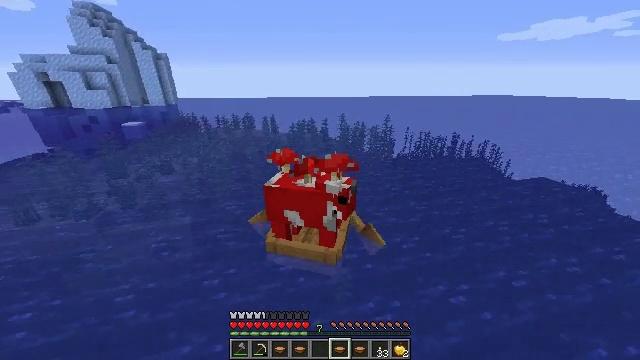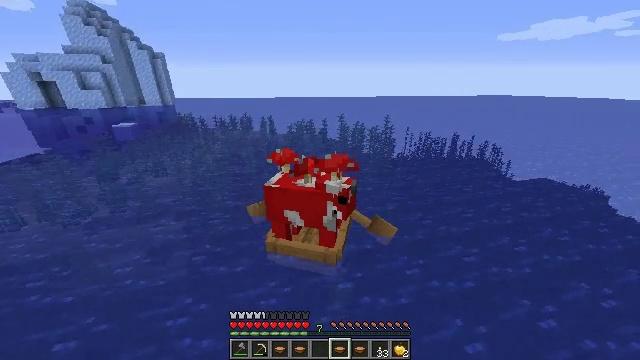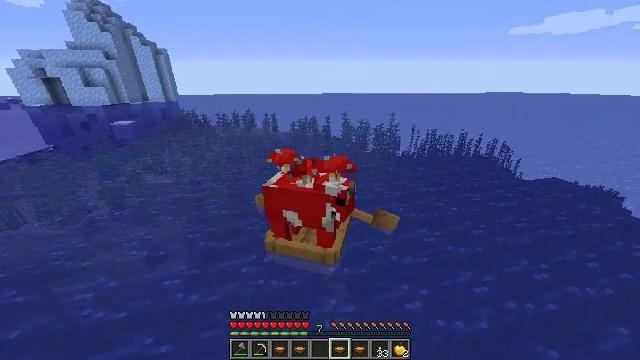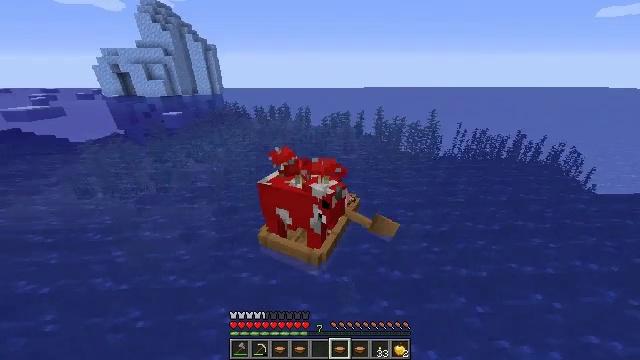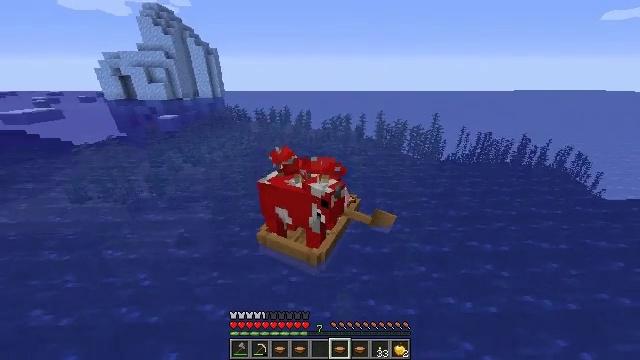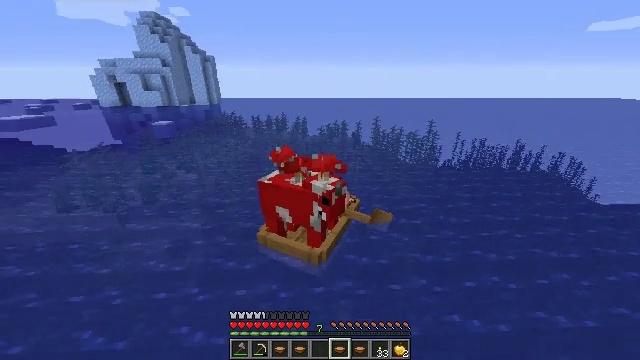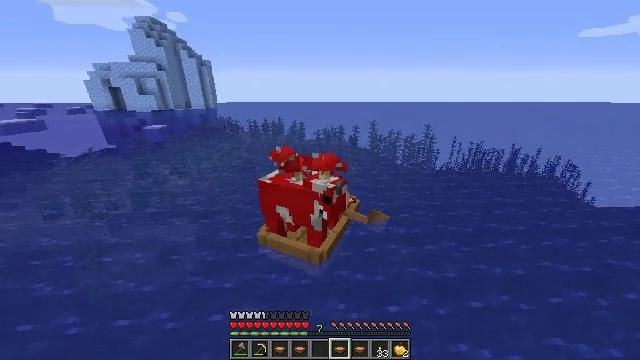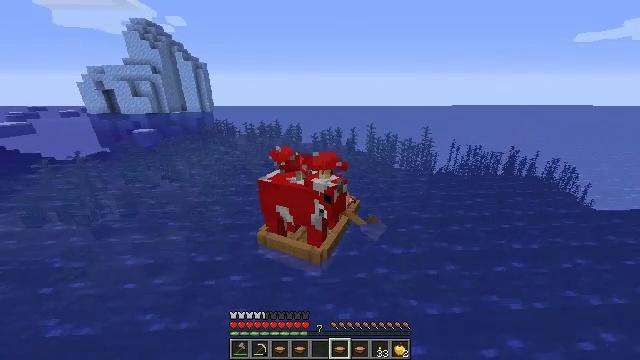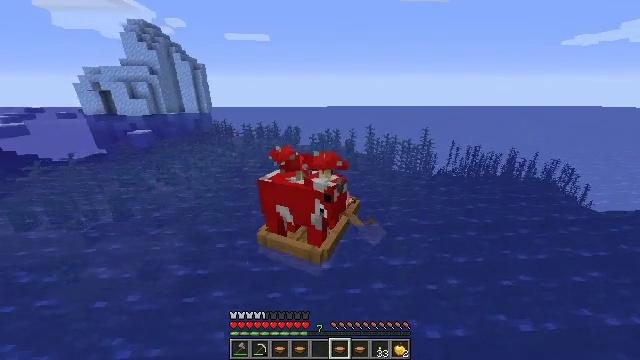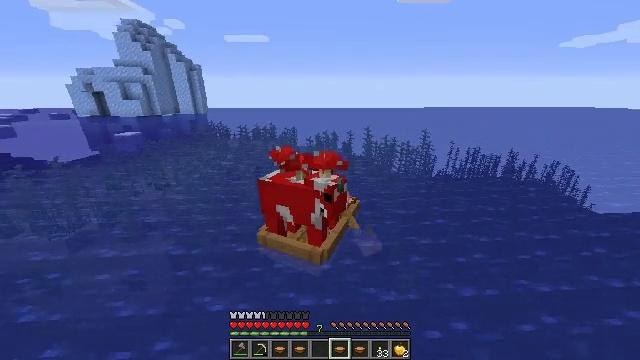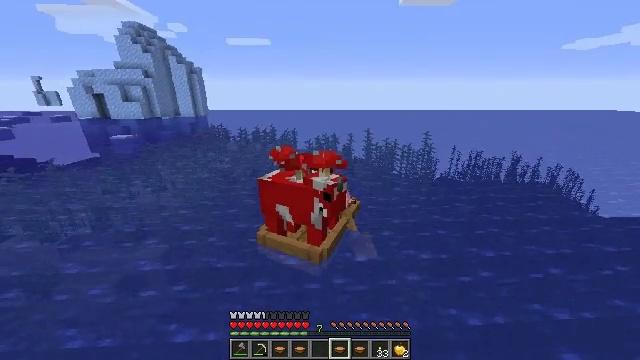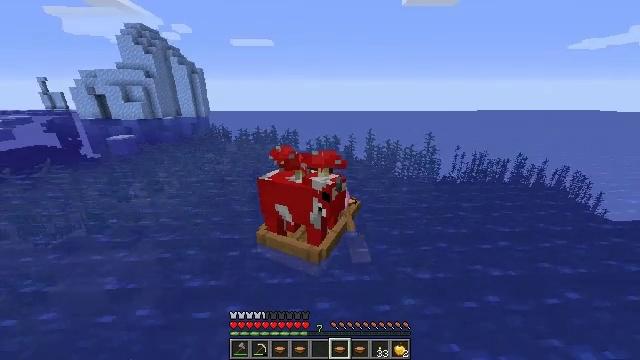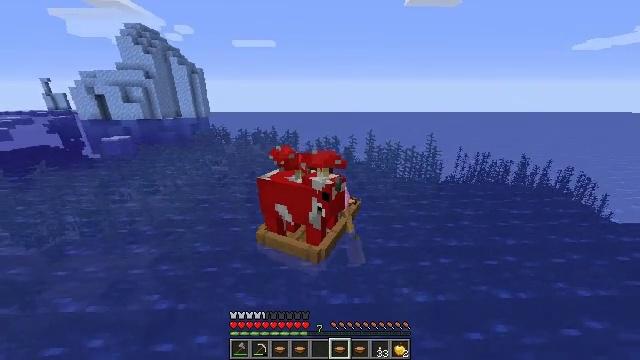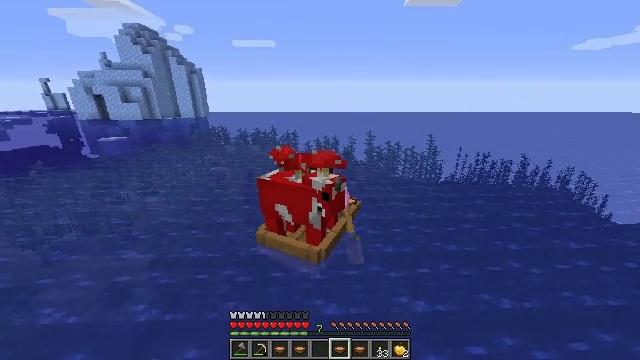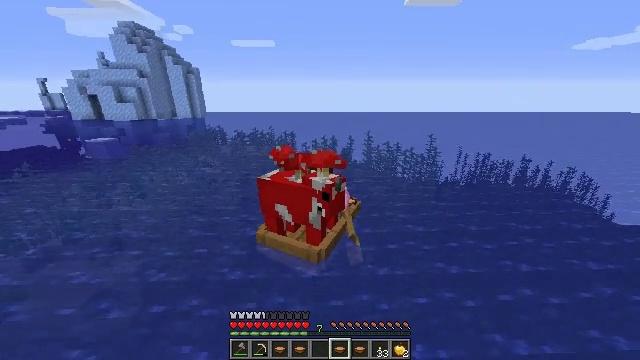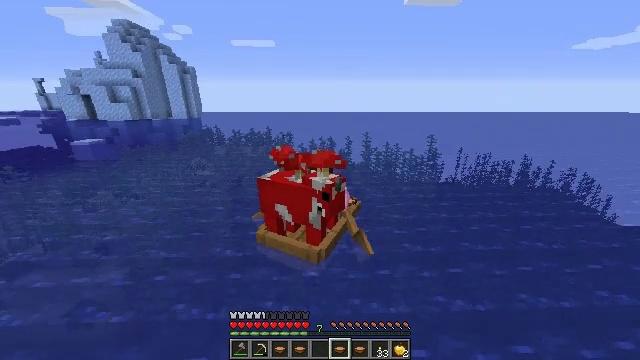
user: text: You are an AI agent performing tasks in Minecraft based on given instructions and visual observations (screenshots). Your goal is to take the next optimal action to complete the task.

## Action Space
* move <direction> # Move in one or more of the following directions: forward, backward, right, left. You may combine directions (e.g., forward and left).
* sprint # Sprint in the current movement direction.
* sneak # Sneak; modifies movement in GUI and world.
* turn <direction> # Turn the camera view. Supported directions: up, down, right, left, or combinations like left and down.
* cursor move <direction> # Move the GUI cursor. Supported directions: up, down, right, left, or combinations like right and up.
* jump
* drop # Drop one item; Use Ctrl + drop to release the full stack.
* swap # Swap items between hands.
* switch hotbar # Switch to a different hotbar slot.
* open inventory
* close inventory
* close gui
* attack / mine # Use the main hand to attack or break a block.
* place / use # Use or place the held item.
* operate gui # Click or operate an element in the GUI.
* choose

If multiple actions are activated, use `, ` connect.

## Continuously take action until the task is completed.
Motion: motion action
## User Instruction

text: Remove a mushroom stew from the inventory.
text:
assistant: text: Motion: move forward
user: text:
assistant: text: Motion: move forward, turn left
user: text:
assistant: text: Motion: move forward, turn left and down
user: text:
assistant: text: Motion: move forward
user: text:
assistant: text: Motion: move forward, turn up
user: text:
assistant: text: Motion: move forward, turn up
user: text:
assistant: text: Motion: move forward
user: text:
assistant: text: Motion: move forward
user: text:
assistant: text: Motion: move forward
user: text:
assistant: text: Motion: move forward
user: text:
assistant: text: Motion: move forward
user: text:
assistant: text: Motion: move forward
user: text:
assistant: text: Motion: move forward
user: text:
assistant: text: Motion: move forward
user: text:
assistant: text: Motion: move forward
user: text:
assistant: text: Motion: move forward
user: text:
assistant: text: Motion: move forward
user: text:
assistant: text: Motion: move forward
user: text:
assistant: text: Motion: move forward
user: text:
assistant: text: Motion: move forward
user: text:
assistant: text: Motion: move forward
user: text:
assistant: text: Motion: move forward
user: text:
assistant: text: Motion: move forward
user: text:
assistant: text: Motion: move forward
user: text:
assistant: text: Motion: move forward
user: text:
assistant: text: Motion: move forward
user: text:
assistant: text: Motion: move forward
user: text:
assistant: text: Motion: no_op
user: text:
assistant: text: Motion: no_op
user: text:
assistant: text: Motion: no_op